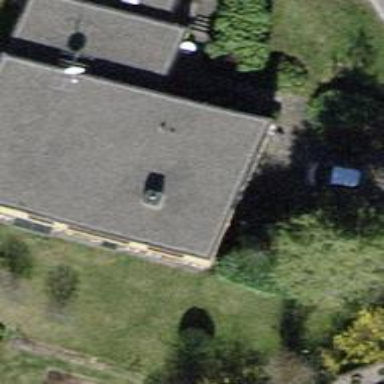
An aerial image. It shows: Detached building.